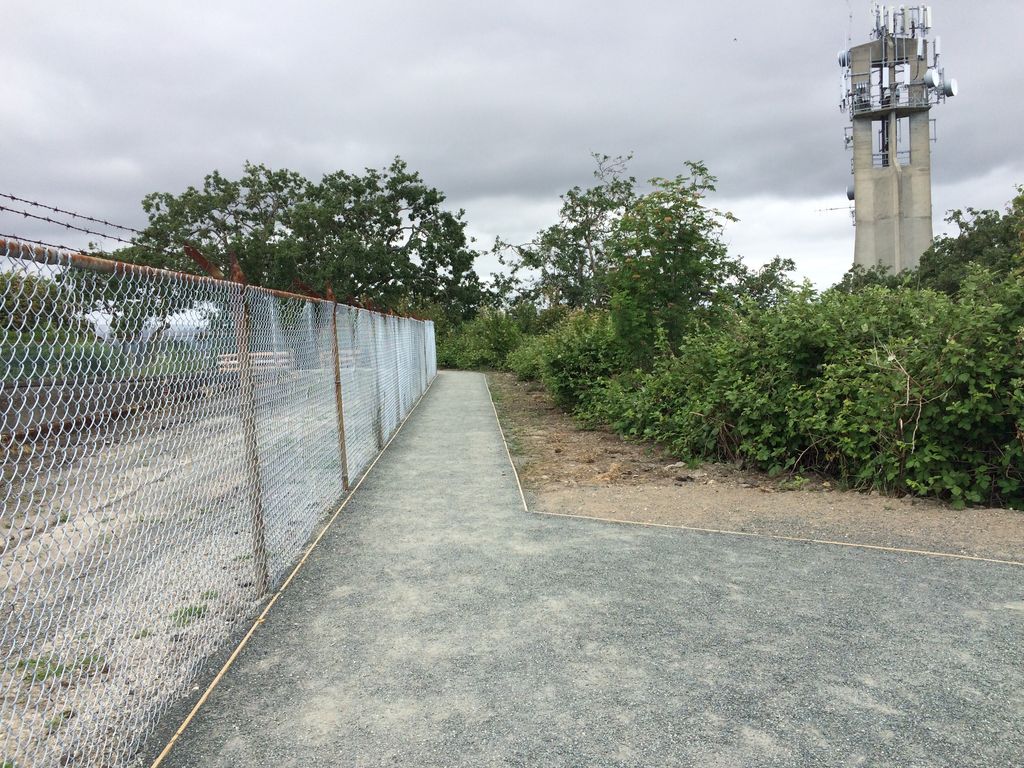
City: victoria